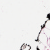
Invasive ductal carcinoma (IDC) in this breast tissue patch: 0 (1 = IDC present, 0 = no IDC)